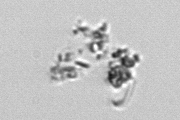
Label: detritus